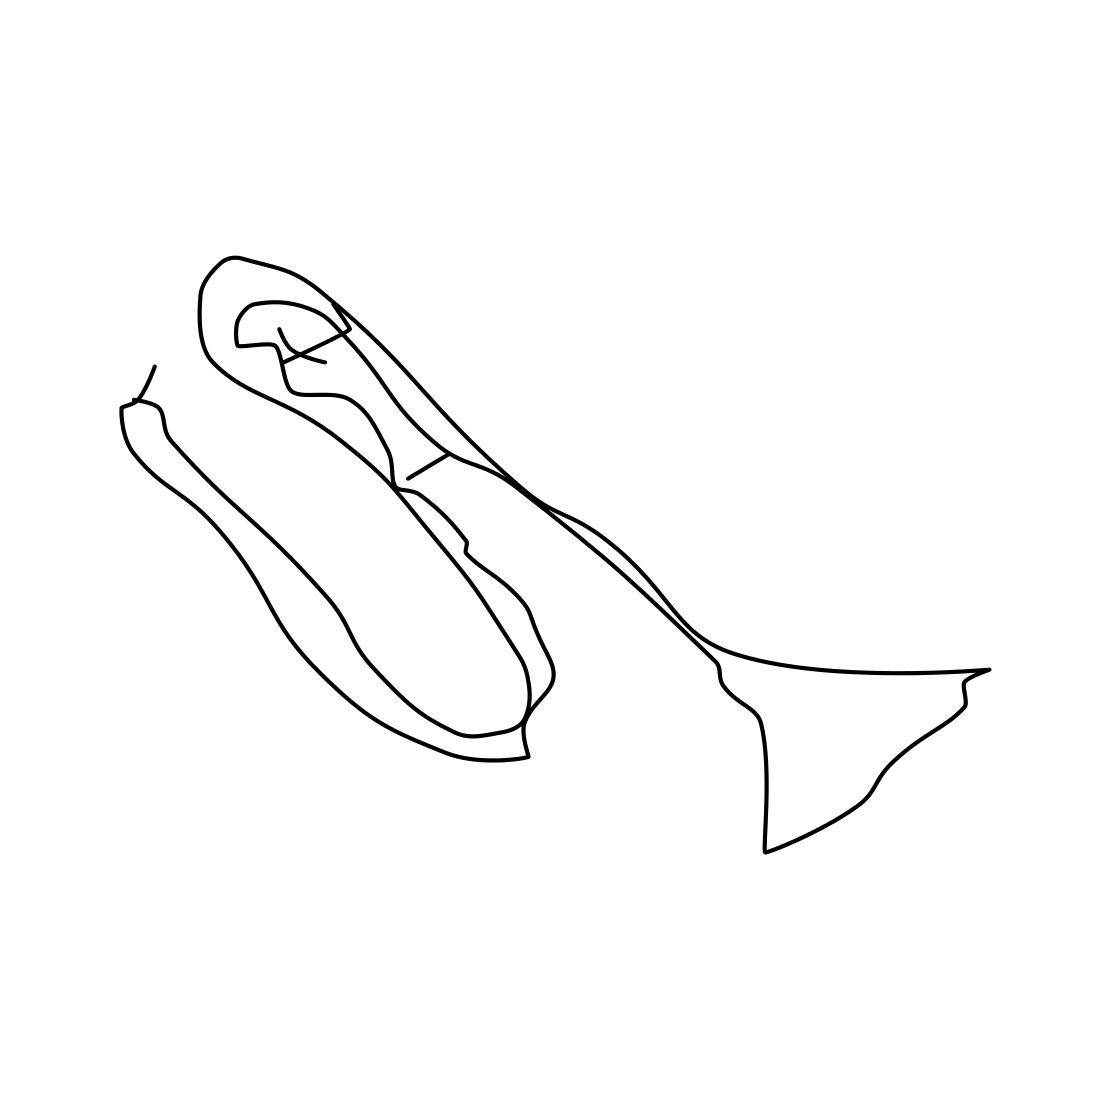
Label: trombone